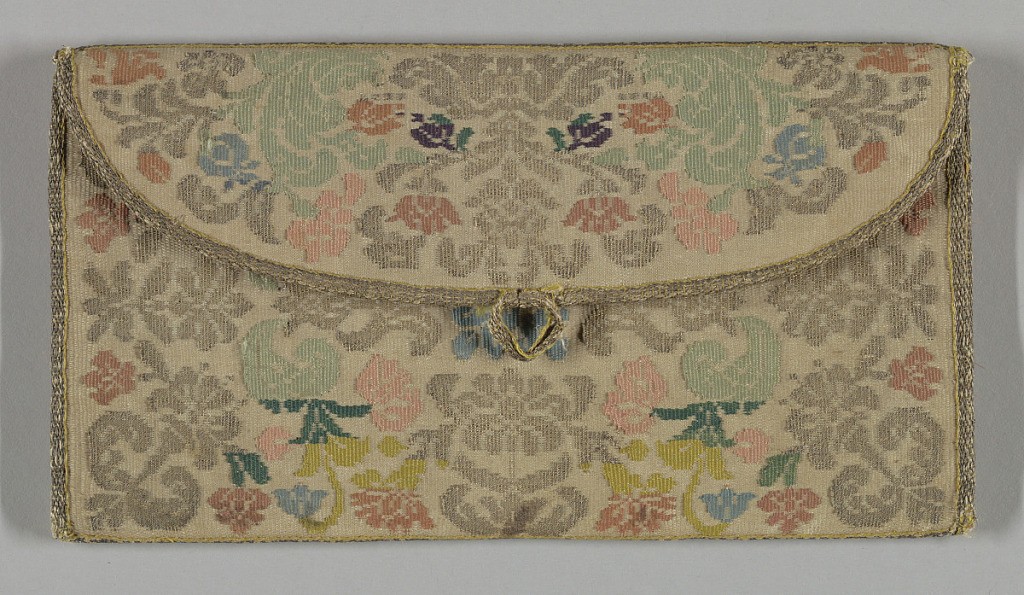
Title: Purse
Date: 1640–1700
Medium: silk, gold-wrapped silk Technique: tapestry woven with continuous and discontinuous wefts
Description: Flat envelope-shaped pocketbook woven in cream-colored silk with pattern in light-colored silk and metallic thread. Symmetrical arrangement of stylized floral sprays. Bound on edges with narrow gold braid. Loop of the same for fastening flap, but button is missing. Lined in bright coral taffeta. Same pattern on both sides.